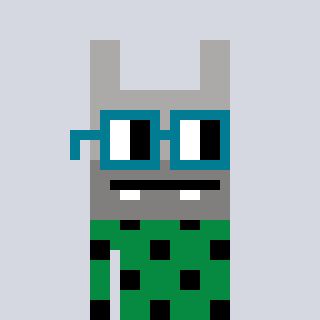
a pixel art character with square dark green glasses, a rabbit-shaped head and a green-colored body on a cool background